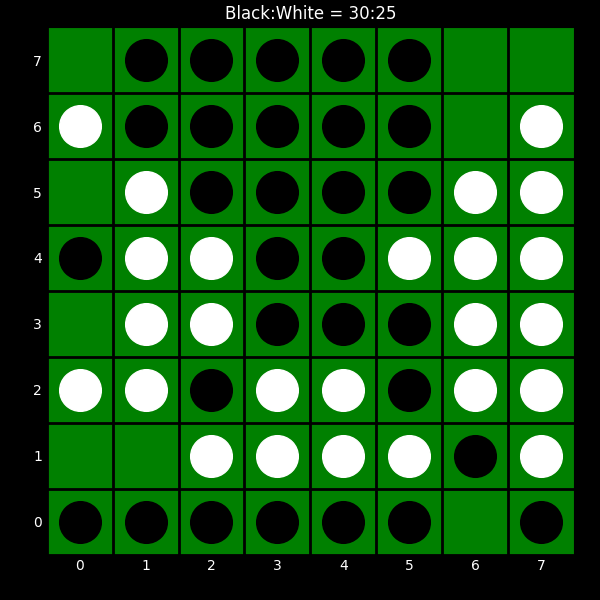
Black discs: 30
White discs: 25